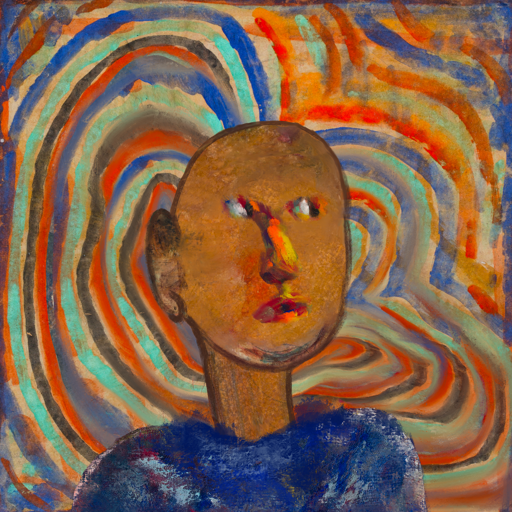
Background: Sisters, Head And Neck Side: Pipe, Face Side: An_Impression, Bust: Irani, Hair Side: Blank, Head Accessory: Blank, Second Necklace: Blank, Necklace: Blank, Baby: Blank